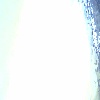
Label: sunburn